Question: I am getting a weird error when I ran the aapt dump badging command on my signed apk.
This is what I get:
'''
W/zipro ( 9829): Buffer too short, requires 1073 bytes for entry name
E/asset ( 9829): ARGH: name too long?
W/zipro ( 9829): Buffer too short, requires 1605 bytes for entry name
E/asset ( 9829): ARGH: name too long?
W/zipro ( 9829): Buffer too short, requires 964 bytes for entry name
E/asset ( 9829): ARGH: name too long?
W/zipro ( 9829): Buffer too short, requires 1234 bytes for entry name
'''
Because of this I am not able to upload it on play store.
I get the following error on play store

My manifest file is as follow:
'''
<?xml version="1.0" encoding="utf-8"?>
'''
'''
<uses-sdk
android:minSdkVersion="10"
android:targetSdkVersion="19" />
<permission
android:name="com.iriemo.StaySecure.permission.C2D_MESSAGE"
android:protectionLevel="signature" />
<uses-permission android:name="com.iriemo.StaySecure.permission.C2D_MESSAGE" />
<!-- Custom permission for maps -->
<permission
android:name="com.iriemo.StaySecure.permission.MAPS_RECEIVE"
android:protectionLevel="signature" />
<uses-permission android:name="com.google.android.c2dm.permission.RECEIVE" />
<uses-permission android:name="com.iriemo.StaySecure.permission.MAPS_RECEIVE" />
<uses-permission android:name="android.permission.ACCESS_COARSE_LOCATION" />
<uses-permission android:name="android.permission.ACCESS_FINE_LOCATION" />
<uses-permission android:name="android.permission.ACCESS_NETWORK_STATE" />
<uses-permission android:name="android.permission.WRITE_EXTERNAL_STORAGE" />
<uses-permission android:name="com.google.android.providers.gsf.permission.READ_GSERVICES" />
<uses-permission android:name="android.permission.GET_ACCOUNTS" />
<uses-permission android:name="android.permission.MANAGE_DOCUMENTS" />
<uses-permission android:name="android.permission.CAMERA" />
<uses-permission android:name="android.permission.READ_CONTACTS" />
<uses-permission android:name="android.permission.SEND_SMS" />
<uses-feature
android:glEsVersion="0x00020000"
android:required="true" />
<uses-feature
android:name="android.hardware.telephony"
android:required="true" />
<uses-permission android:name="android.permission.INTERNET" />
<uses-permission android:name="android.permission.DISABLE_KEYGUARD" />
<uses-permission android:name="android.permission.WAKE_LOCK" />
<uses-permission android:name="android.permission.VIBRATE" />
<uses-permission android:name="android.permission.READ_PHONE_STATE" />
<uses-permission android:name="android.permission.READ_PHONE_STATE" />
<uses-permission android:name="android.permission.RECEIVE_BOOT_COMPLETED" />
<application
android:name="com.iriemo.StaySecure.AppController"
android:allowBackup="true"
android:debuggable="false"
android:icon="@drawable/ic_logo"
android:label="StaySecure"
android:theme="@style/AppTheme" >
<activity
android:name=".SplashScreen"
android:label="StaySecure"
android:screenOrientation="portrait"
android:theme="@style/FullscreenTheme" >
<intent-filter>
<action android:name="android.intent.action.MAIN" />
<category android:name="android.intent.category.LAUNCHER" />
</intent-filter>
</activity>
<activity
android:name="com.iriemo.StaySecure.MainActivity"
android:label="StaySecure"
android:screenOrientation="portrait"
android:theme="@style/Theme.Darker_blue_theme_app_compat" >
</activity>
<activity
android:name="com.iriemo.StaySecure.EditGeofenceActivity"
android:screenOrientation="portrait"
android:theme="@style/Theme.Darker_blue_theme_app_compat" >
</activity>
<activity
android:name="com.iriemo.StaySecure.AddGeofenceActivity"
android:screenOrientation="portrait"
android:theme="@style/Theme.Darker_blue_theme_app_compat" >
</activity>
<activity
android:name="com.iriemo.StaySecure.EditProfileActivity"
android:screenOrientation="portrait"
android:theme="@style/Theme.Darker_blue_theme_app_compat" >
</activity>
<activity
android:name="com.iriemo.StaySecure.ImageSelectionActivity"
android:screenOrientation="portrait"
android:theme="@android:style/Theme.Translucent.NoTitleBar" >
</activity>
<activity
android:name="com.iriemo.StaySecure.SelectCountryCode"
android:screenOrientation="portrait"
android:theme="@style/Theme.Darker_blue_theme_app_compat" >
</activity>
<activity
android:name="com.iriemo.StaySecure.selectContactActivity"
android:screenOrientation="portrait"
android:theme="@style/Theme.Darker_blue_theme_app_compat" >
</activity>
<activity
android:name=".ViewPagerActivity"
android:label="StaySecure"
android:screenOrientation="portrait"
android:theme="@style/Theme.Darker_blue_theme_app_compat" >
</activity>
<activity
android:name=".RegisterActivity"
android:label="StaySecure"
android:screenOrientation="portrait"
android:theme="@style/Theme.Darker_blue_theme_app_compat" >
</activity>
<activity
android:name="com.iriemo.StaySecure.UserInTroubleActivity"
android:label="StaySecure"
android:screenOrientation="portrait"
android:theme="@style/Theme.Darker_blue_theme_app_compat"
android:windowSoftInputMode="stateHidden|adjustResize" >
</activity>
<activity
android:name=".FakeSwitchOffActivity"
android:screenOrientation="portrait"
android:theme="@style/Theme.FakeSwitchOff" >
</activity>
<activity
android:name="com.iriemo.StaySecure.ParticipationCheck"
android:excludeFromRecents="true"
android:label="StaySecure"
android:screenOrientation="portrait"
android:theme="@style/Theme.Transparent" >
</activity>
<activity
android:name="com.iriemo.StaySecure.UserIsParticipantActivity"
android:label="StaySecure"
android:noHistory="true"
android:screenOrientation="portrait"
android:theme="@style/Theme.Darker_blue_theme_app_compat"
android:windowSoftInputMode="stateHidden|adjustResize" >
</activity>
<activity android:name="com.iriemo.StaySecure.LoadImageFromServer" >
</activity>
<activity
android:name="com.iriemo.StaySecure.CounterActivity"
android:excludeFromRecents="true"
android:label="StaySecure"
android:screenOrientation="portrait"
android:theme="@style/Theme.Transparent" >
</activity>
<activity
android:name="com.iriemo.StaySecure.SafetyTipActivity"
android:screenOrientation="portrait"
android:theme="@style/Theme.Darker_blue_theme_app_compat" >
</activity>
<activity
android:name="com.iriemo.StaySecure.TrackMeActivity"
android:screenOrientation="portrait"
android:theme="@style/Theme.Darker_blue_theme_app_compat" >
</activity>
<activity
android:name="com.iriemo.StaySecure.GetHelpOrCloseTrackMeActivity"
android:excludeFromRecents="true"
android:label="StaySecure"
android:screenOrientation="portrait"
android:theme="@style/Theme.Transparent" >
</activity>
<activity android:name="com.iriemo.StaySecure.GetHelpOrStopGeofenceService"
android:excludeFromRecents="true"
android:label="StaySecure"
android:screenOrientation="portrait"
android:theme="@style/Theme.Transparent">
</activity>
<service android:name="com.iriemo.StaySecure.IntentService_UploadImage" >
</service>
<service android:name=".CheckScreenOnOffService" >
</service>
<service android:name=".BlockSystemPopUp" >
</service>
<service android:name=".SendSmsService" >
</service>
<service android:name=".LocationUpdateService" >
</service>
<service android:name=".TrackingUser" >
</service>
<service android:name=".GCMIntentService" >
</service>
<service android:name=".RemindRegistration" >
</service>
<service android:name=".PowerBtnPressedServiceForActivation" >
</service>
<service android:name=".UpdateMarkerService" >
</service>
<service android:name=".TrackMeUpdateLocationService" >
</service>
<service android:name="com.iriemo.StaySecure.GeofenceLocationService" />
<service android:name="com.iriemo.StaySecure.StaySecureLocationService" />
<!-- Geofence BroadCast Receiver -->
<receiver
android:name="com.iriemo.StaySecure.GeofenceBroadcastReceiver"
android:exported="false" >
<intent-filter>
<action android:name="com.iriemo.StaySecure.ACTION_GEOFENCE_RECEIVE" />
</intent-filter>
</receiver>
<receiver android:name="PowerBtnPressedReceiver" >
<intent-filter>
<action android:name="android.intent.action.SCREEN_ON" />
<action android:name="android.intent.action.SCREEN_OFF" />
<action android:name="android.Intent.ACTION_USER_PRESENT" />
</intent-filter>
</receiver>
<receiver android:name="PowerBtnPressedReceiverForActivation" >
<intent-filter>
<action android:name="android.intent.action.SCREEN_ON" />
<action android:name="android.intent.action.SCREEN_OFF" />
<action android:name="android.Intent.ACTION_USER_PRESENT" />
</intent-filter>
</receiver>
<receiver android:name="MyMessageReceiver" >
<intent-filter>
<action android:name="com.iriemo.staysecure.incomingmsg" />
</intent-filter>
</receiver>
<!-- App Admin Receiver -->
<receiver
android:name="MyAdminReceiver"
android:permission="android.permission.BIND_DEVICE_ADMIN" >
<meta-data
android:name="android.app.device_admin"
android:resource="@xml/admin" />
<intent-filter>
<action android:name="android.app.action.DEVICE_ADMIN_ENABLED" />
</intent-filter>
</receiver>
<receiver
android:name="com.google.android.gcm.GCMBroadcastReceiver"
android:permission="com.google.android.c2dm.permission.SEND" >
<intent-filter>
<!-- Receives the actual messages. -->
<action android:name="com.google.android.c2dm.intent.RECEIVE" />
<!-- Receives the registration id. -->
<action android:name="com.google.android.c2dm.intent.REGISTRATION" />
<category android:name="com.iriemo.StaySecure" />
</intent-filter>
</receiver>
<receiver android:name=".AutoReceive" >
<intent-filter>
<action android:name="android.intent.action.PHONE_STATE" />
</intent-filter>
</receiver>
<!-- BootUpReceiver -->
<receiver
android:name="BootupReceiver"
android:permission="android.permission.RECEIVE_BOOT_COMPLETED" >
<intent-filter>
<action android:name="android.intent.action.BOOT_COMPLETED" />
<category android:name="android.intent.category.DEFAULT" />
</intent-filter>
</receiver>
<!-- BootUpReceiver -->
<receiver android:name="SimMismatchedReceiver" >
<intent-filter>
<action android:name="com.iriemo.StaySecure.SimMismatched" />
</intent-filter>
</receiver>
<!-- For fetching current location -->
<meta-data
android:name="com.google.android.gms.version"
android:value="@integer/google_play_services_version" />
<!-- Google Api Key for maps -->
<meta-data
android:name="com.google.android.maps.v2.API_KEY"
android:value="AIzaSyC6umJJ2DmCBxOl2fdTjOGfwiWQ8vcFen4" />
<provider
android:name="InternalStorageContentProvider"
android:authorities="com.iriemo.StaySecure"
android:exported="true" />
</application>
'''
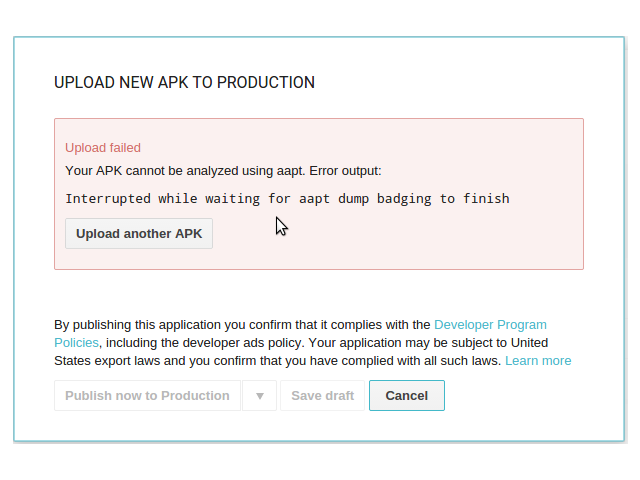
Answer: It looks like there are files included in your APK file that have a very long file-name and/or file path. Check it and rename the files and directories so that the resulting file path inside the APK is shorter.
If I interpret the AOSP source correct the maximum file path inside the APK file is 256 characters.